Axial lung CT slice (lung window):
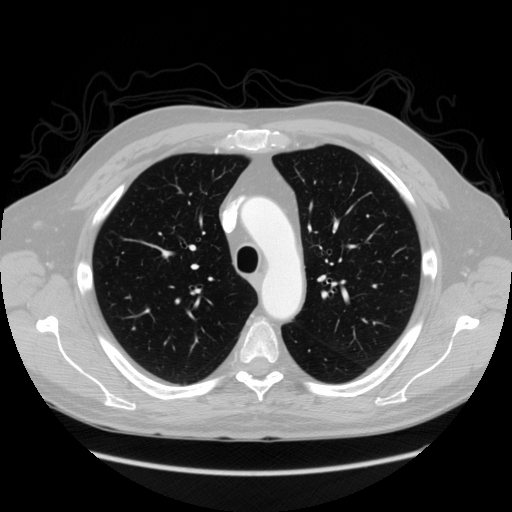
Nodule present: no